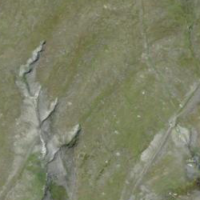
EUNIS habitat code: 26
Species observed at this site:
Geum montanum